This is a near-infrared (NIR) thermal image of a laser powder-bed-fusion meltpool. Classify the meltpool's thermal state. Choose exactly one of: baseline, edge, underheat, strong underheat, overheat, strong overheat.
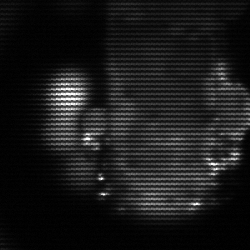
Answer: strong underheat